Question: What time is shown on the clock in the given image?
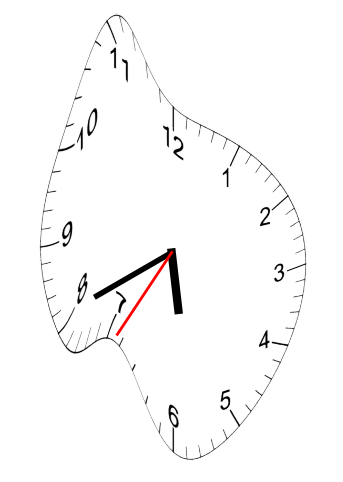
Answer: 05:40:35